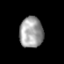
Tissue: prostate
Cell type: T cells
Senescence score: 0.3571
Nuclear area (px): 714
Mean DAPI intensity: 158.702